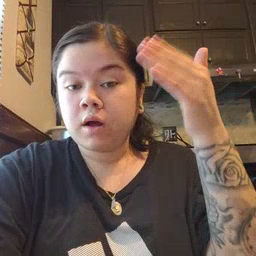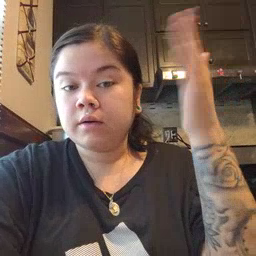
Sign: flag